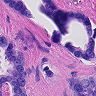
Metastatic tissue present: yes